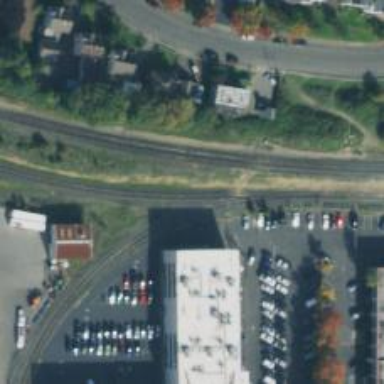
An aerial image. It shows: Rail spur service.